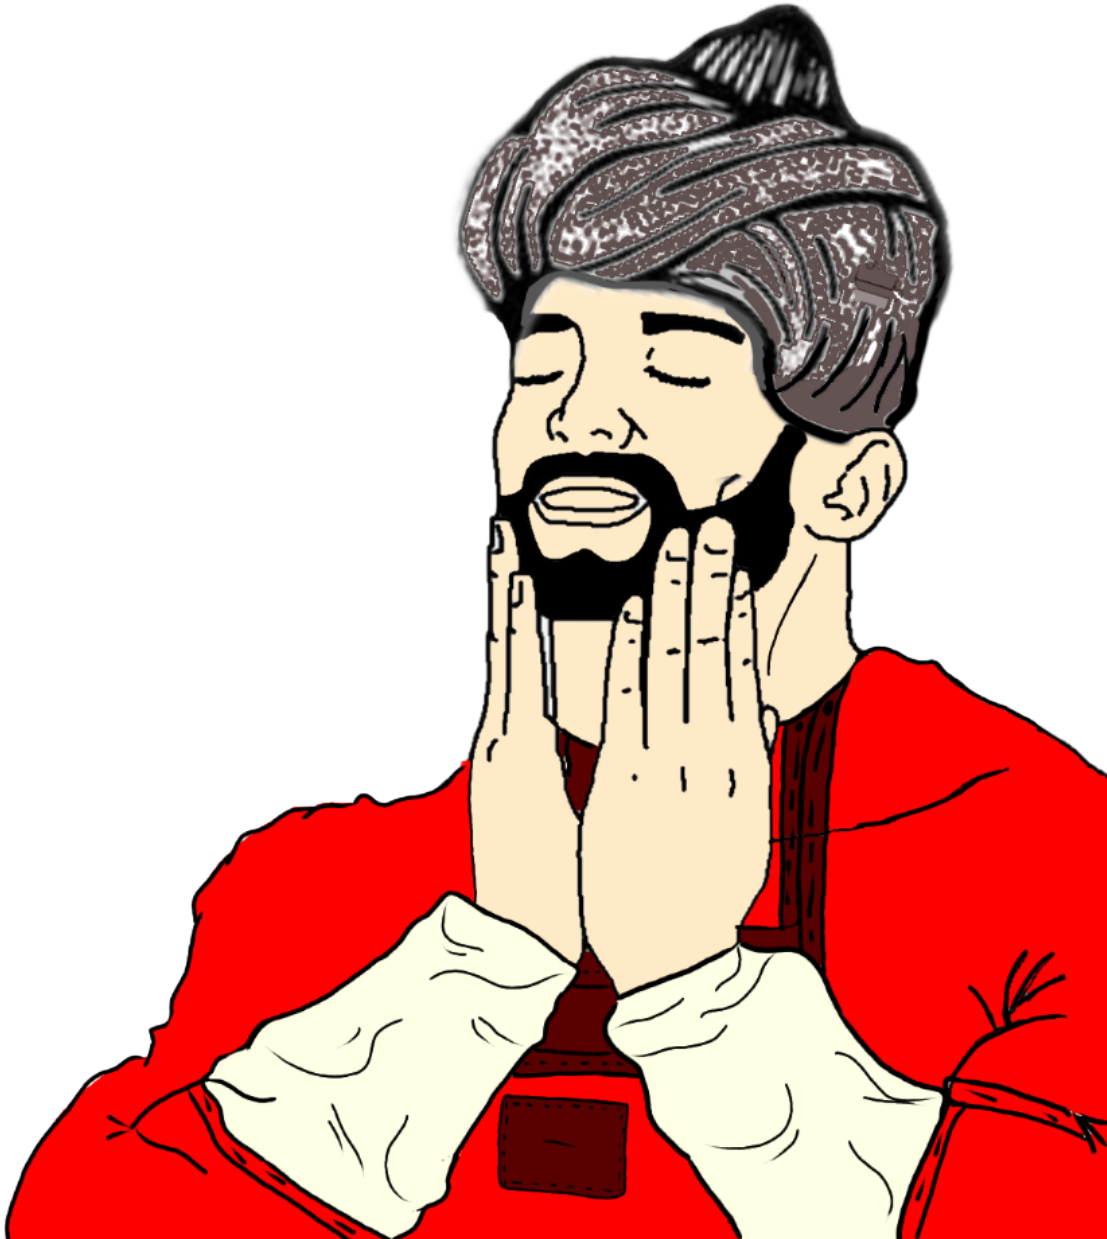
Label: 5_Feels_Good